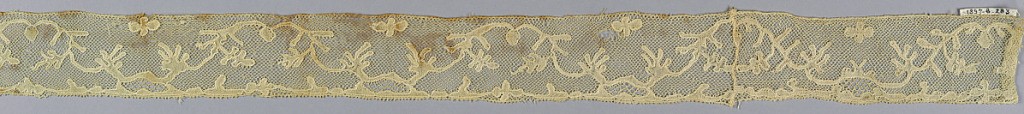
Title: Fragment
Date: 19th century
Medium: linen Technique: bobbin lace (Lille style with heavy outlining thread)
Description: Border fragment of Lille-style lace with a serpentine conventionalized flowering vine design. Quatrefoils near top edge.